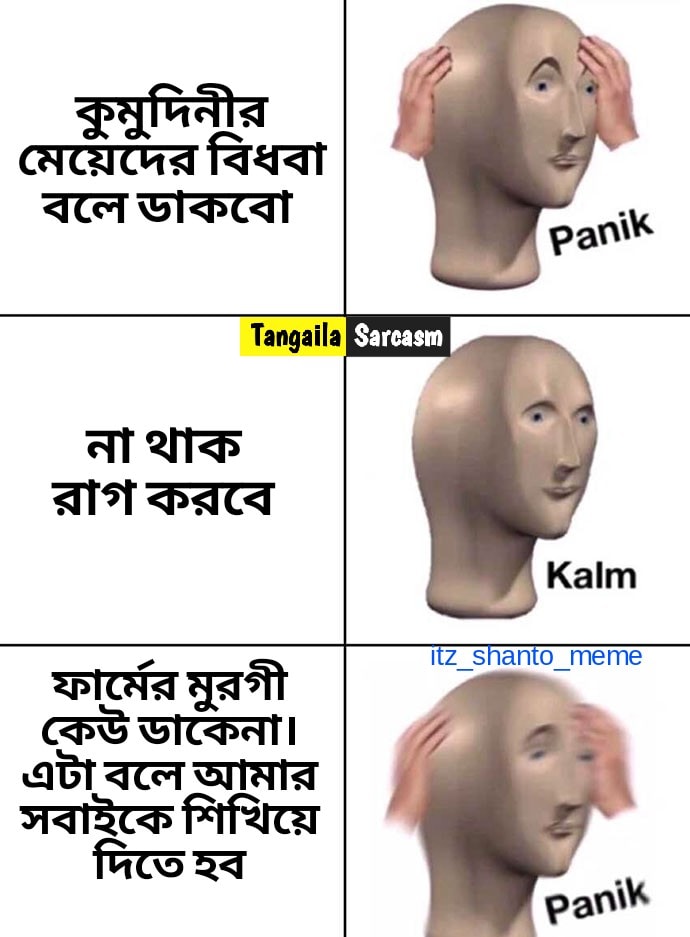
Caption: কুমুদিনীর মেয়েদের বিধবা বলে ডাকবো     Panik    না থাক রাগ করবে   Kalm   ফার্মের  মুরগী কেউ ডাকেনা । এটা বলে আমার সবাইকে শিখিয়ে দিতে হবে  Panik
Label: hate